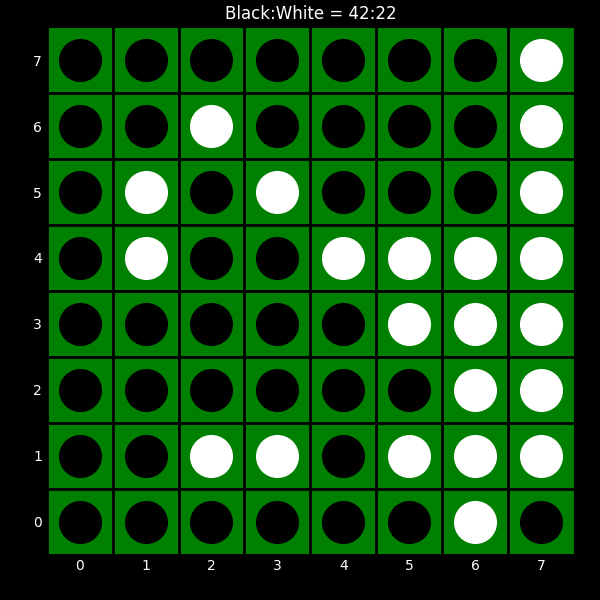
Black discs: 42
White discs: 22